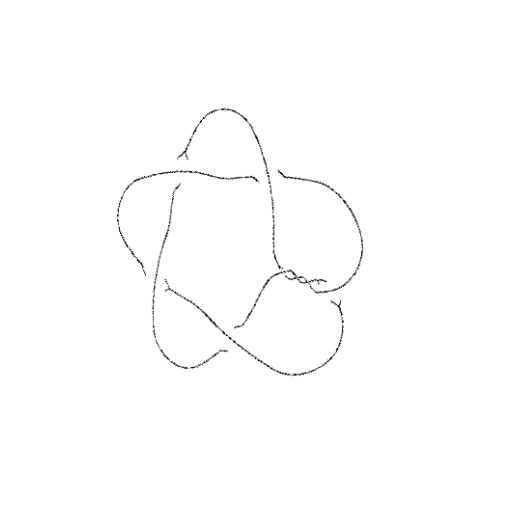
Crossing number: 8